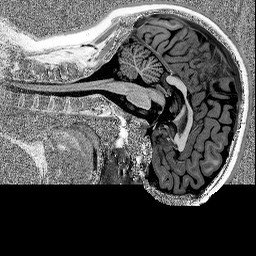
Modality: MP2RAGE
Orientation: sagittal
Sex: female